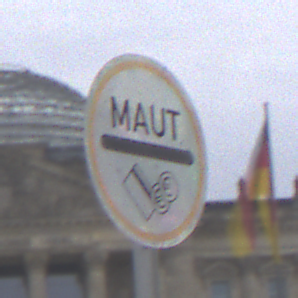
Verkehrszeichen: MautflichtigeStrecke
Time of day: Midday
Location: Outdoor (Suburban)
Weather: Overcast
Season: NotSpecified
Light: Natural